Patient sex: M
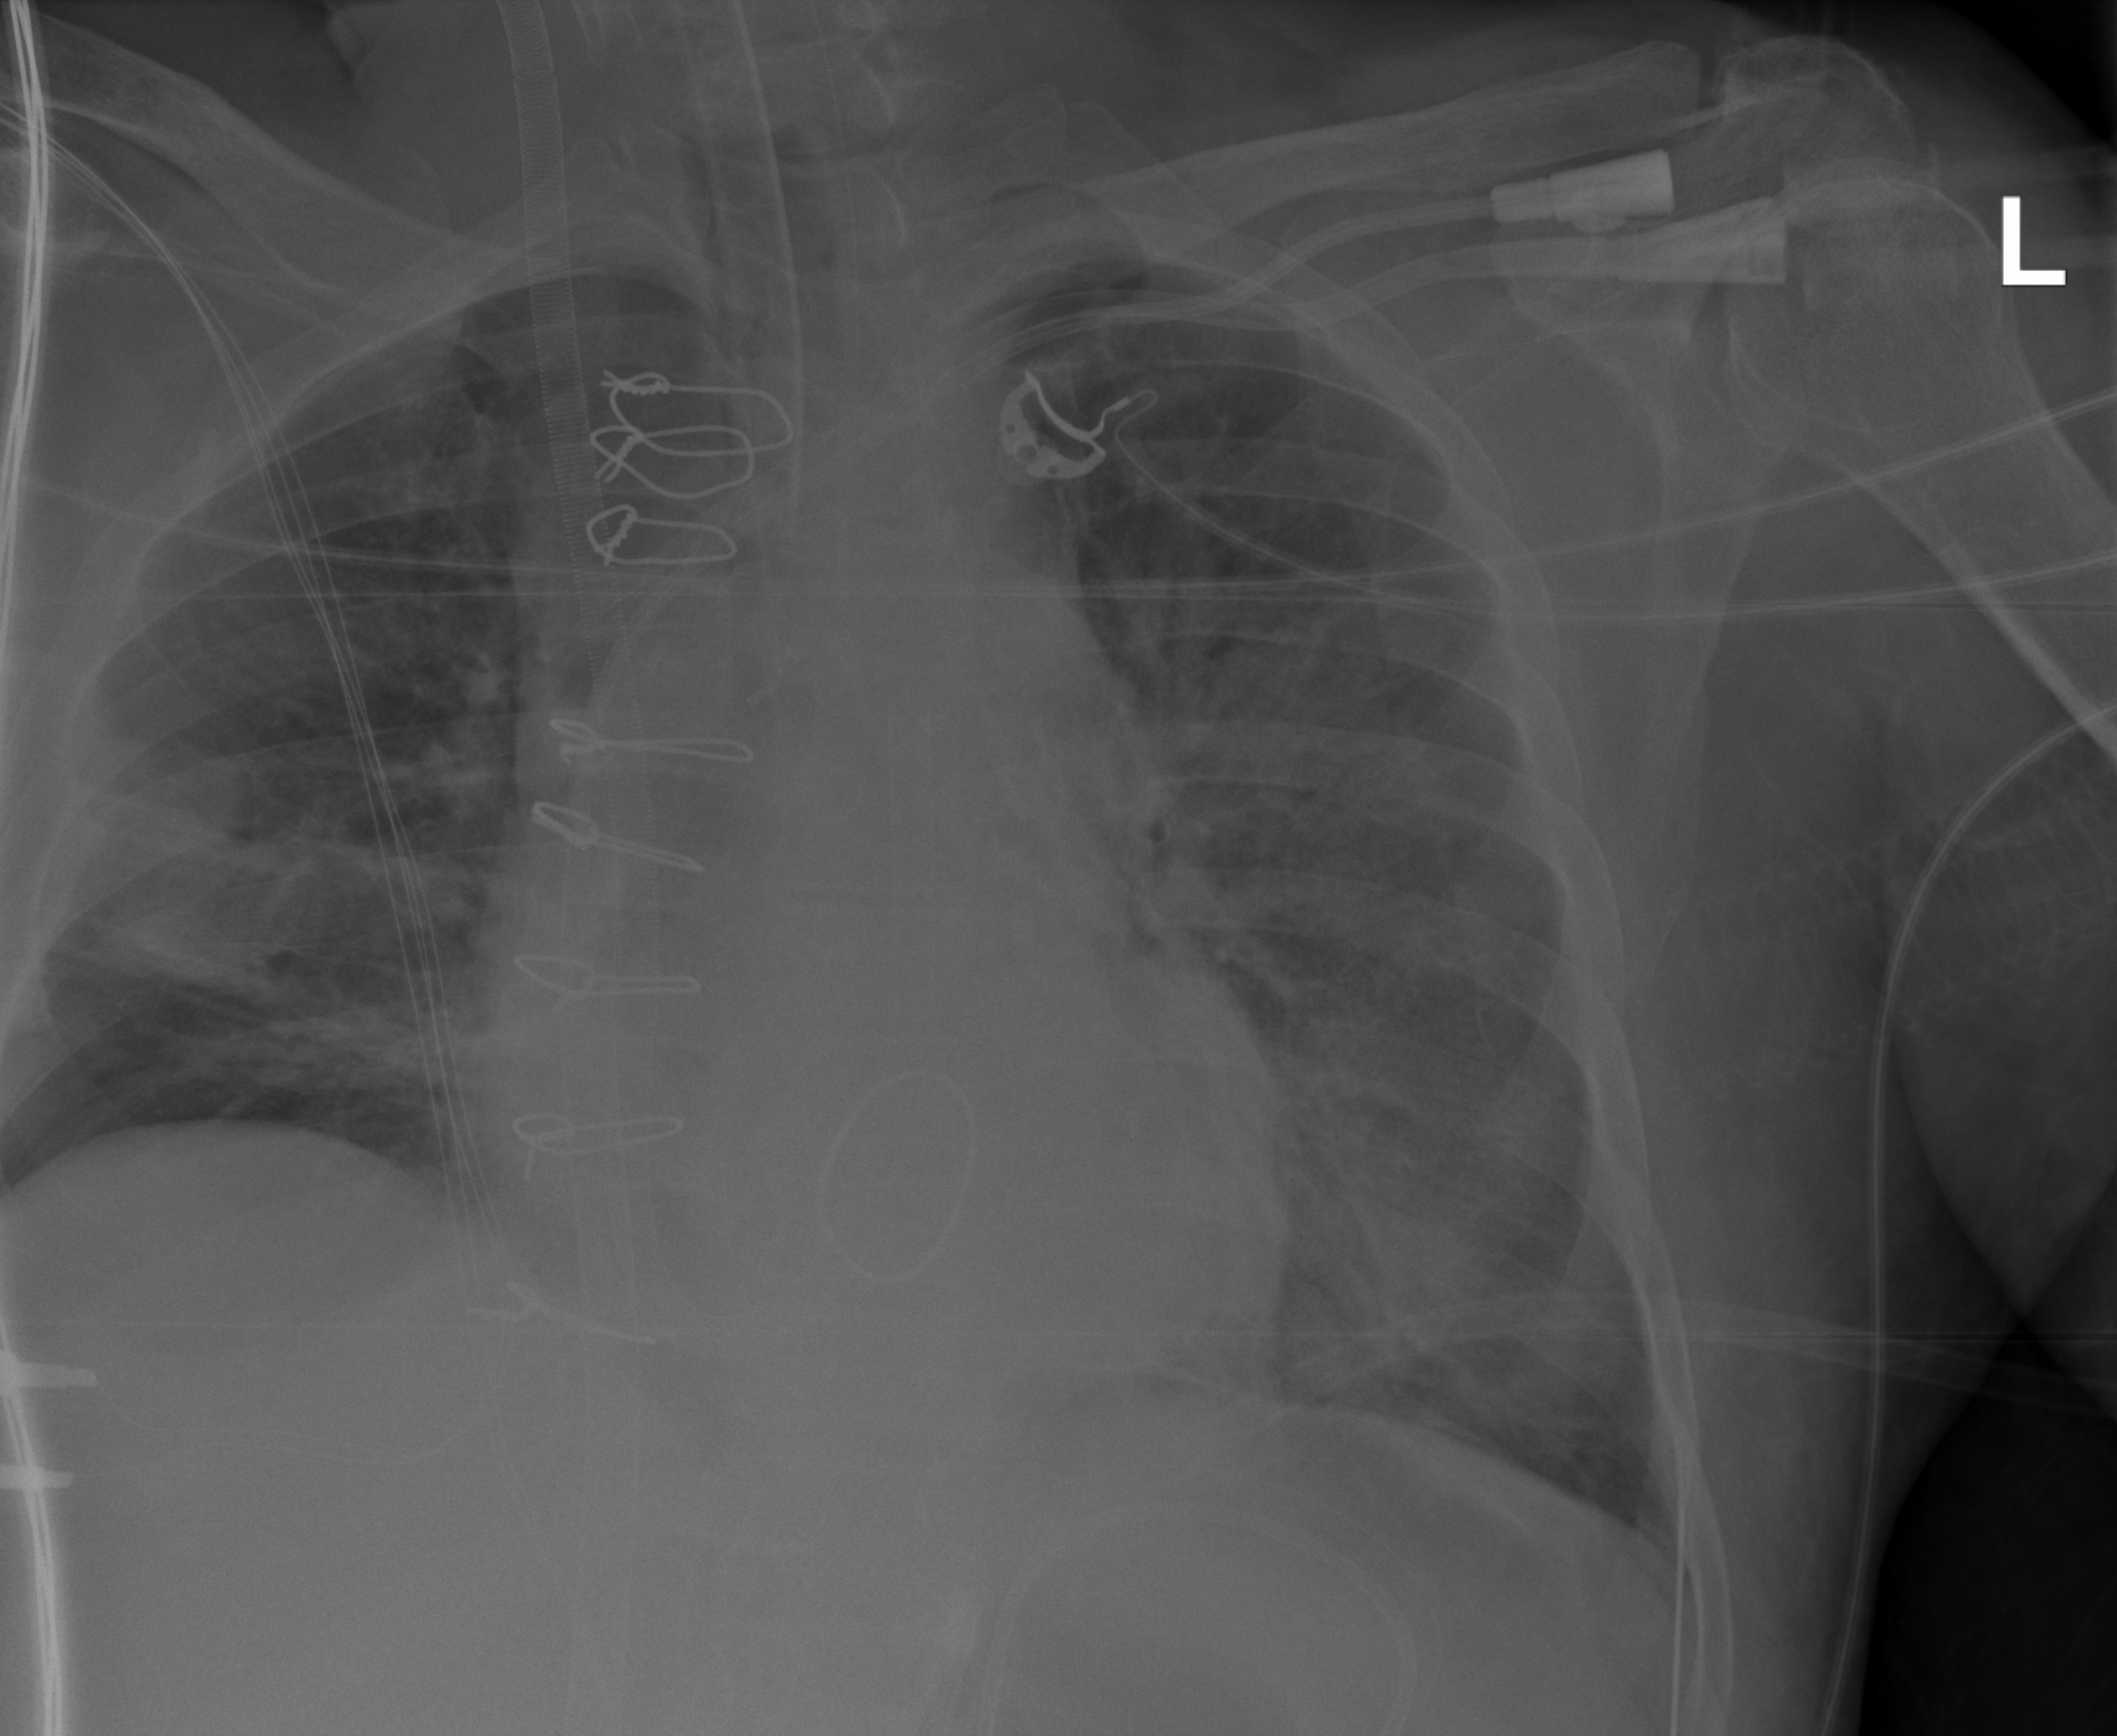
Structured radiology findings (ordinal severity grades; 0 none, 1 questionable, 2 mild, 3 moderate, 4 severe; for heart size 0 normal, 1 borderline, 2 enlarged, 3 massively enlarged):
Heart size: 2
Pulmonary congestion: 2
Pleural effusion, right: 0
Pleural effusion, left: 0
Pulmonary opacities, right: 2
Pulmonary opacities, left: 3
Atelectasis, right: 2
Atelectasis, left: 3